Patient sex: M
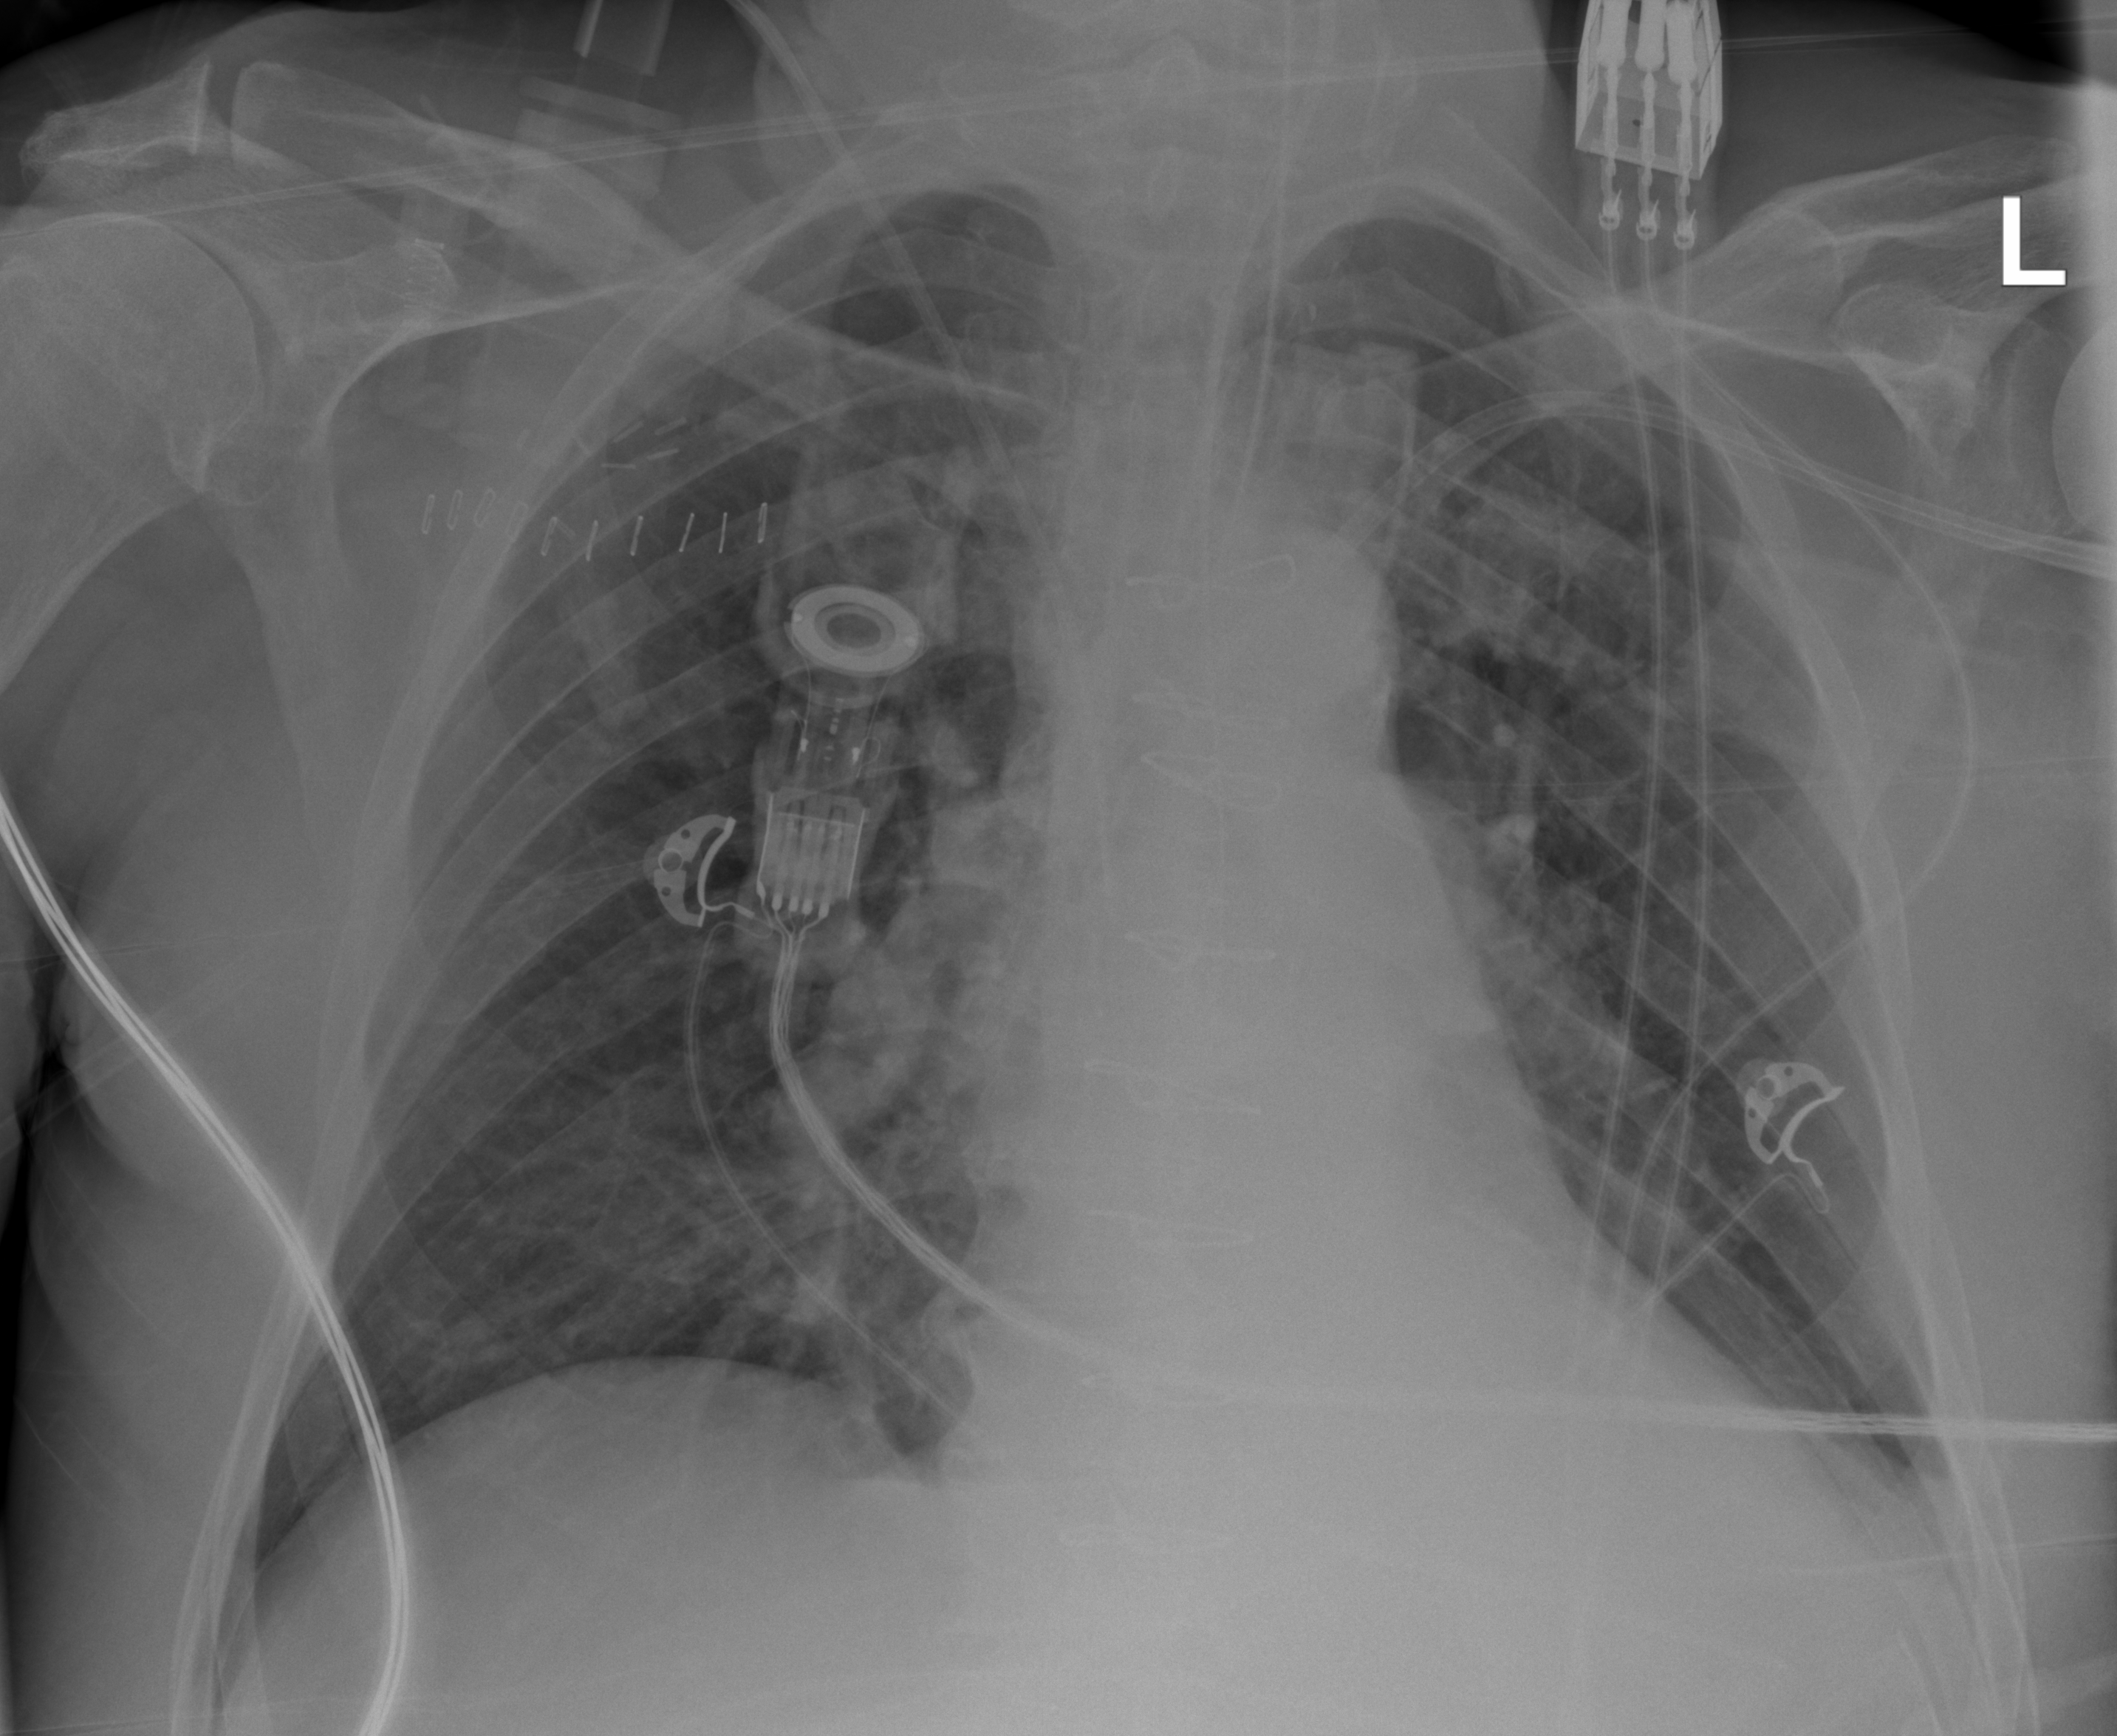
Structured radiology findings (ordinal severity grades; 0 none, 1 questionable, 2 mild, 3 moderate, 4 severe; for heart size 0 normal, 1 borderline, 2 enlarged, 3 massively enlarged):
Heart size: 0
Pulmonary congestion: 1
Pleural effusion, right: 0
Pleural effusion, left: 1
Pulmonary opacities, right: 0
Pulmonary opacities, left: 0
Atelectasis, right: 0
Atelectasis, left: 1